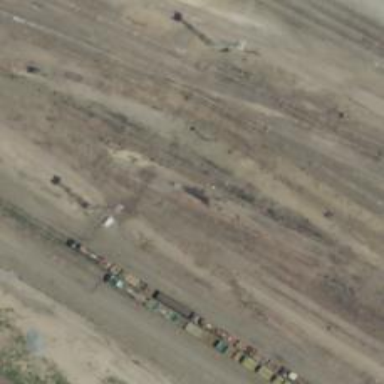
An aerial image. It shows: Railway siding with rails.